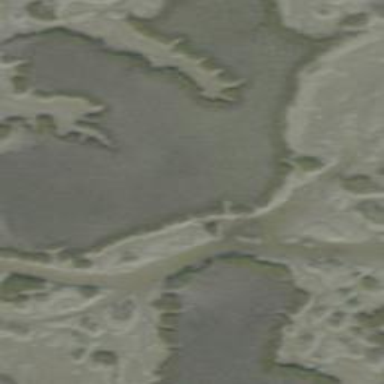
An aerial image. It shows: Saltmarsh wetland.